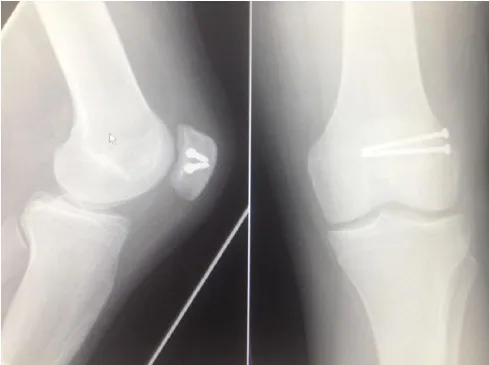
Post-operative radiographs taken at 6 weeks.
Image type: radiology (x_ray)